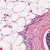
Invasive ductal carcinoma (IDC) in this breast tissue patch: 0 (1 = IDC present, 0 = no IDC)